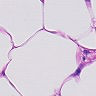
Metastatic tissue present: no